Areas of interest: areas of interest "Training Institution"
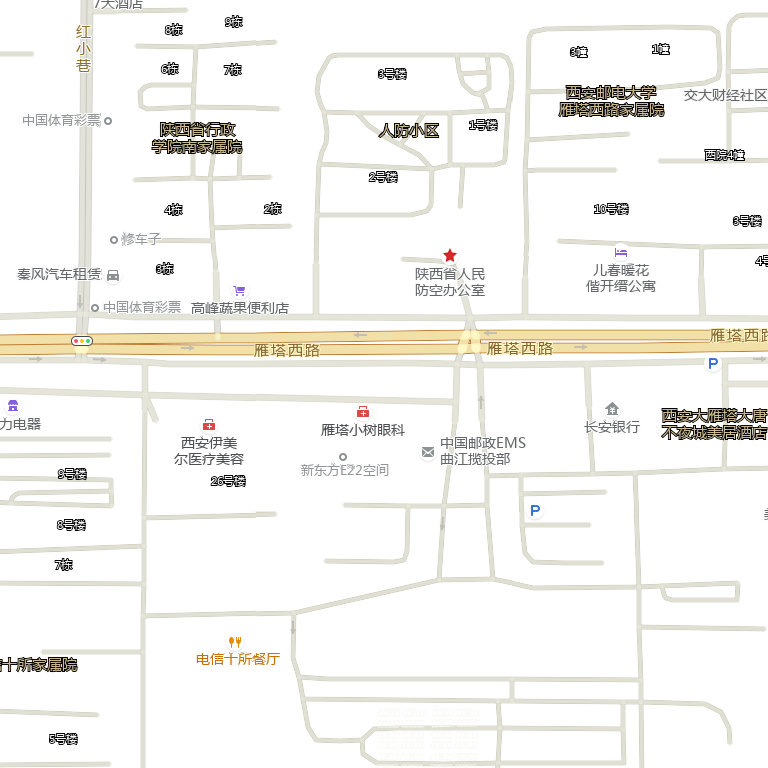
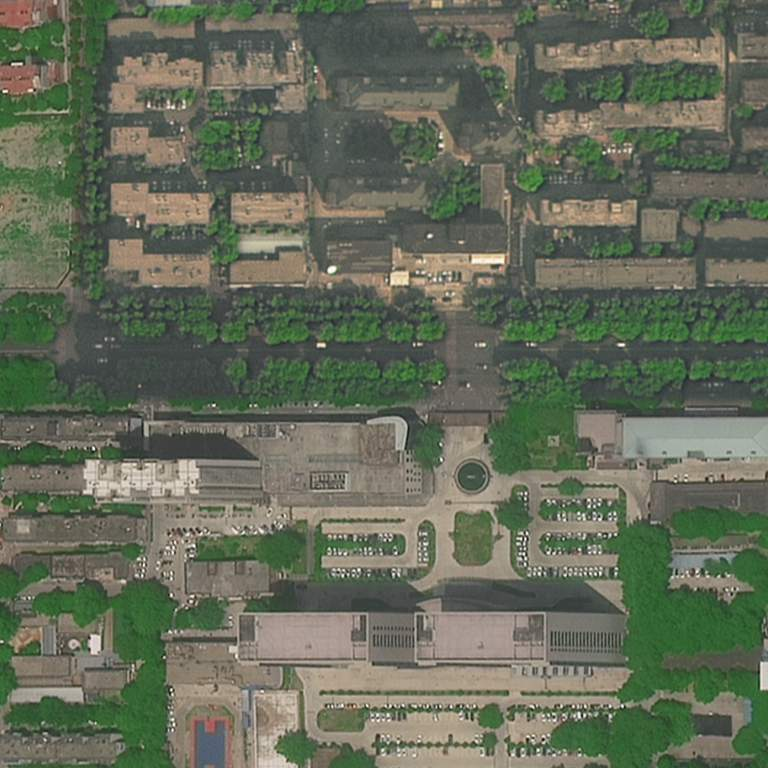